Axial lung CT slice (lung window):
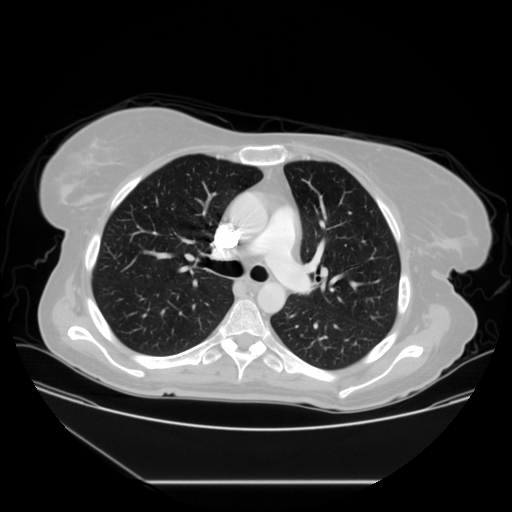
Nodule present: no